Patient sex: M
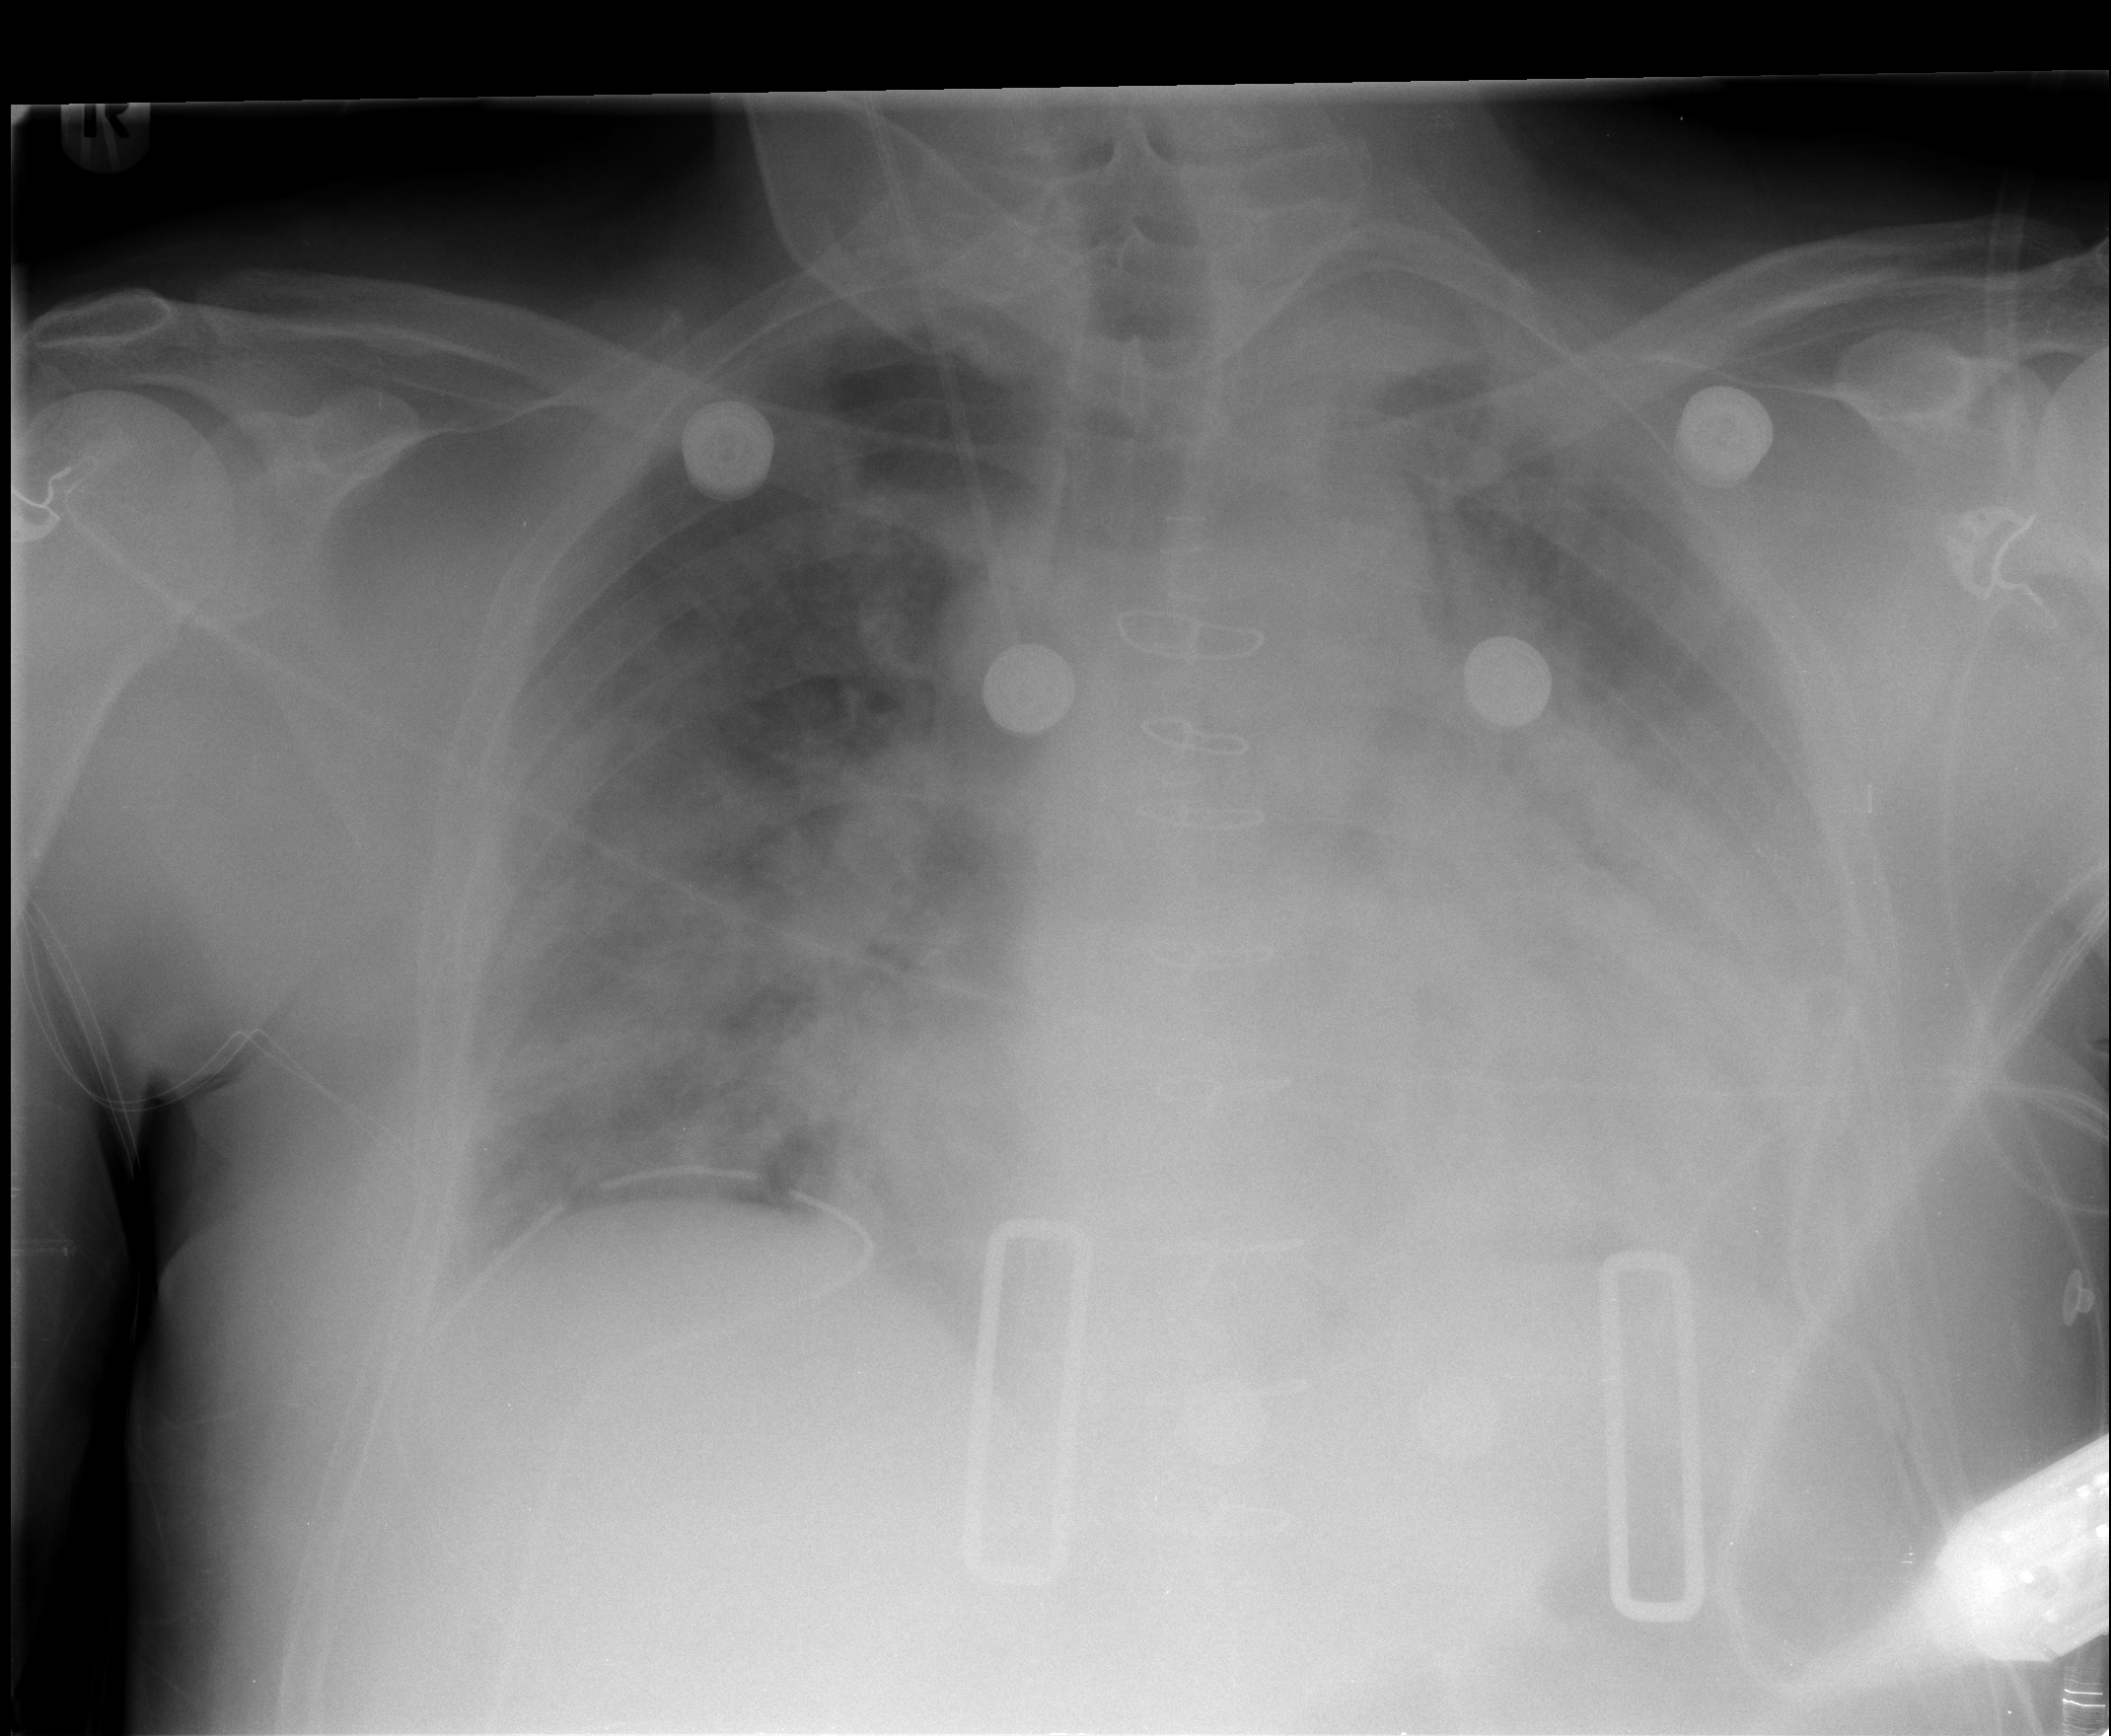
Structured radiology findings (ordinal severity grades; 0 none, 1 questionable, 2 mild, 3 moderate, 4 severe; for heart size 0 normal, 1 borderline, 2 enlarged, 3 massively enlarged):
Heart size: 2
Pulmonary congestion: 2
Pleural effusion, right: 0
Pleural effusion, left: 3
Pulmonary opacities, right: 2
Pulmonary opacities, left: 2
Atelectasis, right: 2
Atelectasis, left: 2